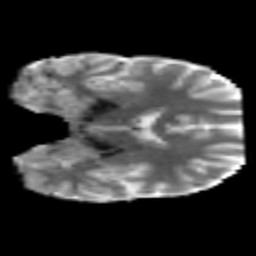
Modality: MD
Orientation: coronal
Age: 36
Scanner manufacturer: philips
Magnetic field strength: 3 T
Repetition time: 8.438 s
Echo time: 0.1273 s